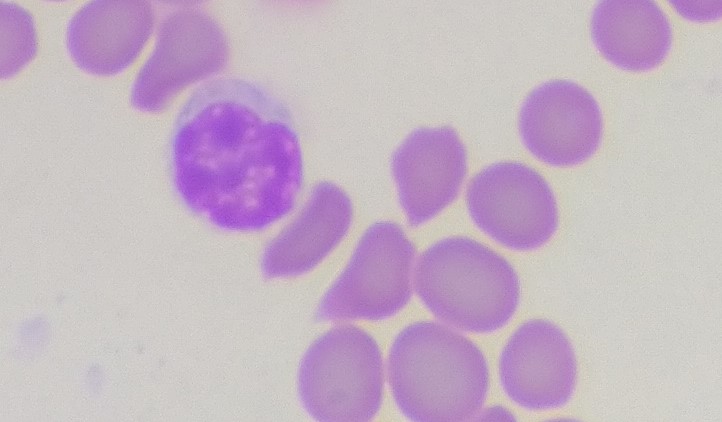
White blood cell type: Lymphocyte